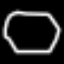
Label: octagon